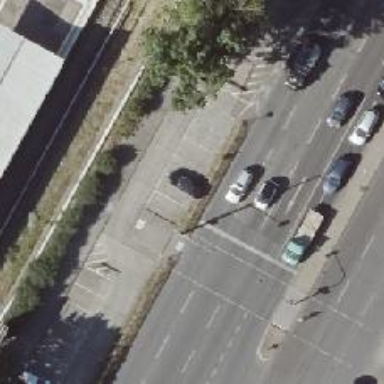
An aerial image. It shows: Road with traffic signals.